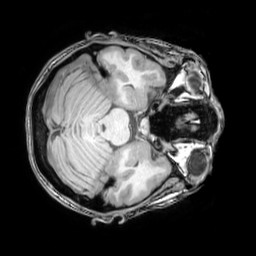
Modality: T1w
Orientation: axial
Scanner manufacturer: philips
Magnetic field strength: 3 T
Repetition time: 0.008162 s
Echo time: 0.003735 s